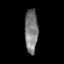
Tissue: prostate
Cell type: T cells
Senescence score: 0.8083
Nuclear area (px): 560
Mean DAPI intensity: 123.464